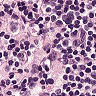
Metastatic tissue present: yes